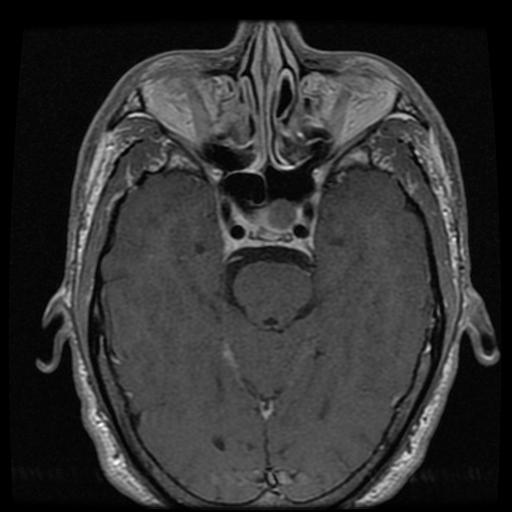
Label: pituitary